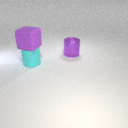
large purple metal cylinder to the right of large cyan rubber cylinder